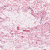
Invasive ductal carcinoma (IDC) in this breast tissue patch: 0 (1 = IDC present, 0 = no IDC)